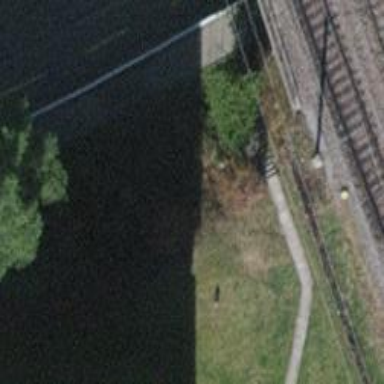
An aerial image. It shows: Set of concrete steps.